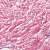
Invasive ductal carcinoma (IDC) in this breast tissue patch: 0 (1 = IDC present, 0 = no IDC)